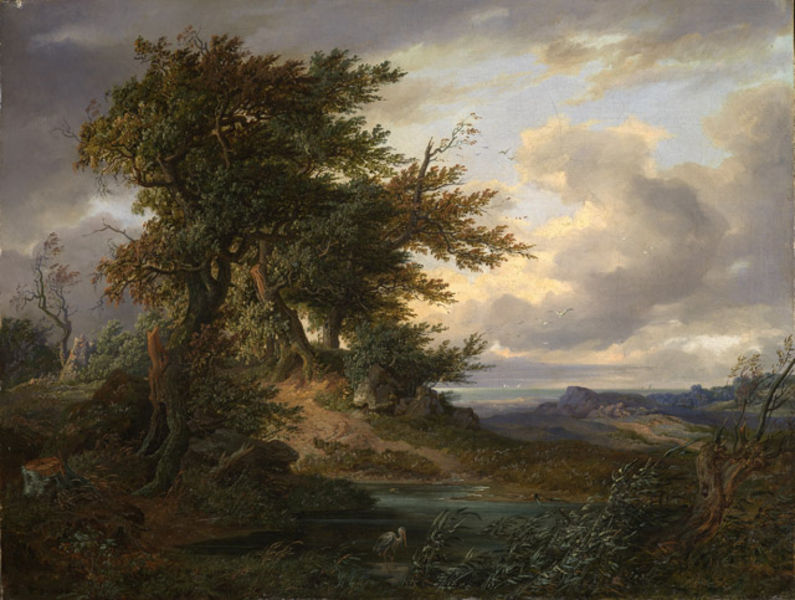
Titel: Landschaft mit Eichen am Meer
Künstler: Friedrich (1804) Preller
Standort: Karlsruhe
Institution: Staatliche Kunsthalle Karlsruhe
Schlagwörter: baum, berg, blau, blätter, dunkel, felsen, gemälde, gewitter, himmel, laub, meer, schatten, vogel, wasser, weiß, wolken, bäume, fluss, grün, landschaft, sand, see, teich, ufer, äste, abend, bewegung, braun, bunt, grau, hell, holz, licht, türkis, ausblick, gras, tiere, weg, wolke, malerei, steine, bild, öl, ast, bach, baumstamm, ebene, ferne, horizont, hügel, natur, schilf, stamm, strauch, vögel, wind, busch, büsche, gebüsch, gewässer, sonne, sträucher, blatt, pflanzen, tal, wald, aussicht, sommer, strand, düster, naturalismus, trocken, berge, fels, hang, sonnenuntergang, kahl, herbst, romantik, strom, ölgemälde, luft, möwe, orkan, sturm, stämme, stürmisch, unwetter, wehen, wetter, farn, stimmung, regen, windig, lichtung, möve, felsig, dynamik, flamingo, laubbaum, pelikan, reiher, romantisch, tümpel, laubbäume, eiche, knorrig, stumpf, herbstlich, bau, baumstumpf, quelle, storch, wplken, himmwl, elias, dunckel, sind, felen, voel, lufft, ffarn, baum tümpel